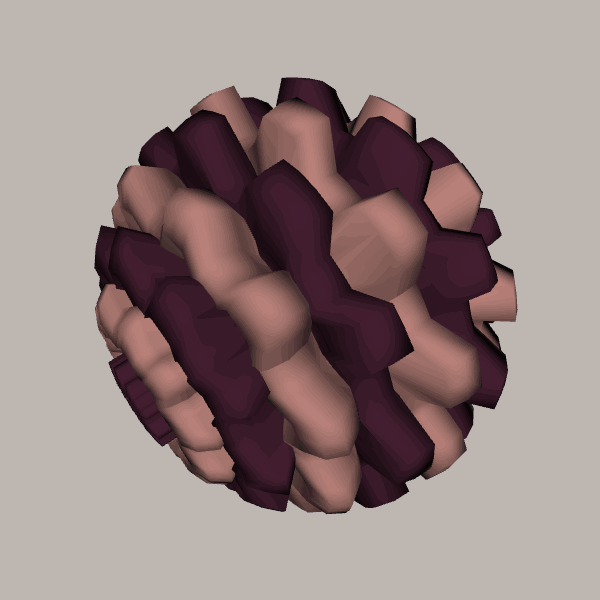
Background: light